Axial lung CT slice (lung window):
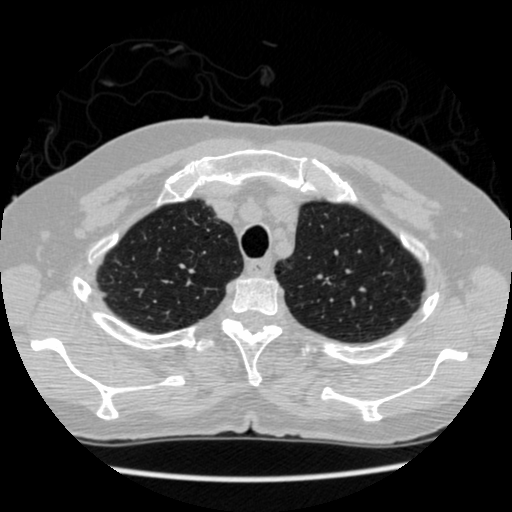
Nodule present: no